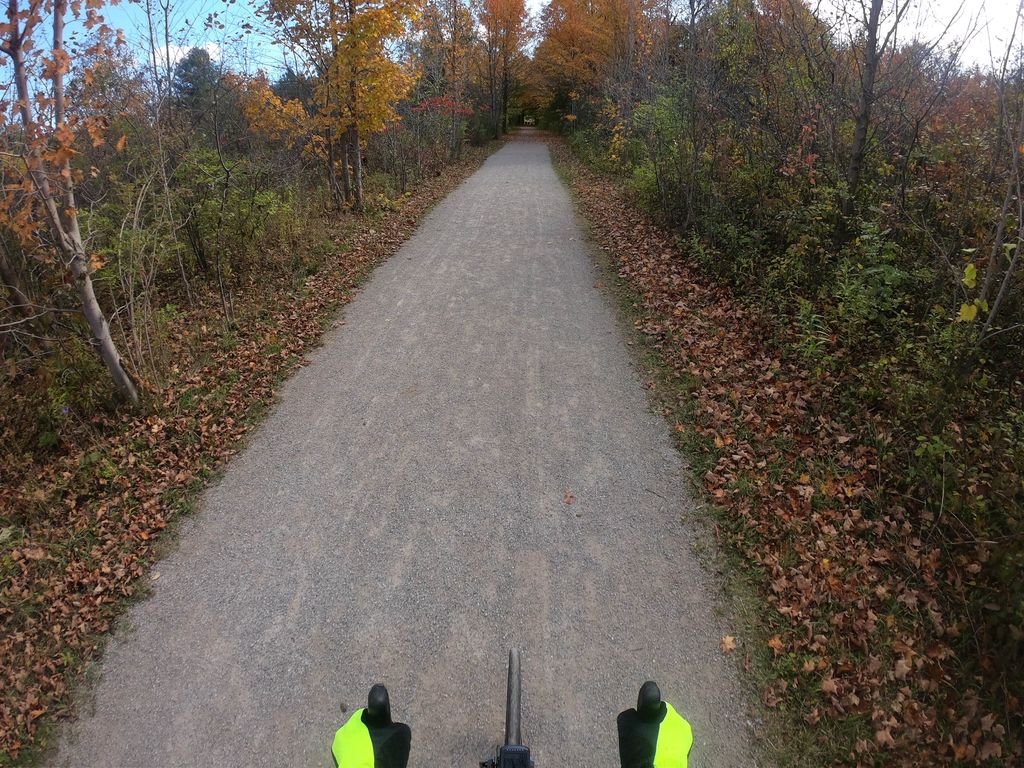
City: kitchener-waterloo